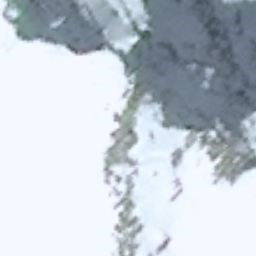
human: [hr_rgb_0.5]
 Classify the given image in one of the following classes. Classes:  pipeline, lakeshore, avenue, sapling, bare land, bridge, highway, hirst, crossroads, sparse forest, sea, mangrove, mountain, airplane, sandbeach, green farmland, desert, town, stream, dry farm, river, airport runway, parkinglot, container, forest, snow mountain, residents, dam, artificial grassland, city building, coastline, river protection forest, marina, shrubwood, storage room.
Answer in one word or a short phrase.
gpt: snow mountain